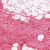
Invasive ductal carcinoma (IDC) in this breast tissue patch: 0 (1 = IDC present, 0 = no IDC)